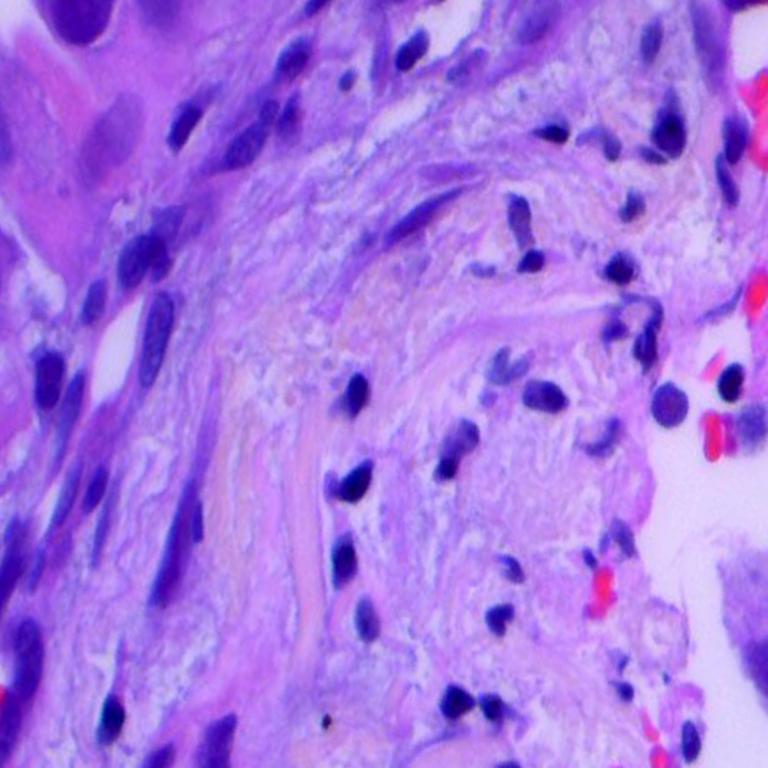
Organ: lung
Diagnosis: adenocarcinomas